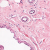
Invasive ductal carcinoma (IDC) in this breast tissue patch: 0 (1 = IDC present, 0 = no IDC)